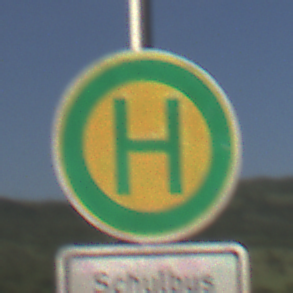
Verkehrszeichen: Haltestelle
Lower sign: ZeitangabenMitBeschraenkungAufWochentage5
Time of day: MorningAfternoon
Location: Outdoor (RoadRail)
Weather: PartlyCloudy
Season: NotSpecified
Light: Natural